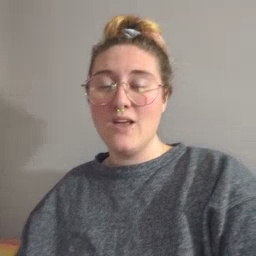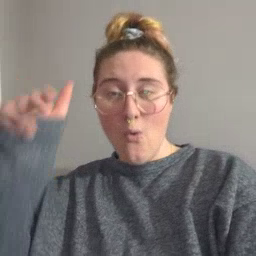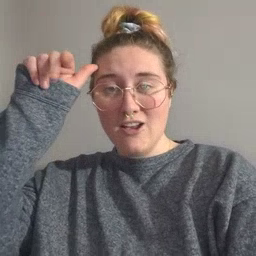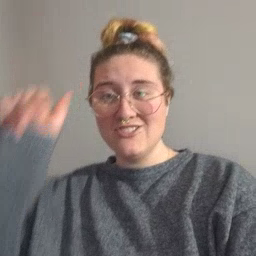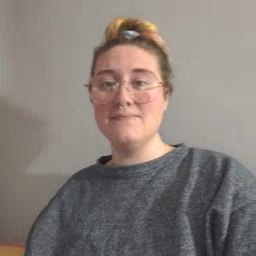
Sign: horse